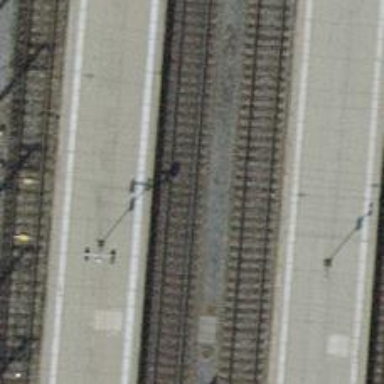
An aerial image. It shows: Single-track railway with electrified contact lines.